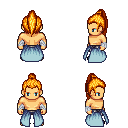
a pixel art fantasy rpg character, male body template, human, tanned skin, overskirt, metal pants, light blonde long topknot hairstyle, white cloth bandages, black slippers, four views (front, back, left, right), 2x2 character sprite sheet, small pixel art, hard edges, no anti-aliasing